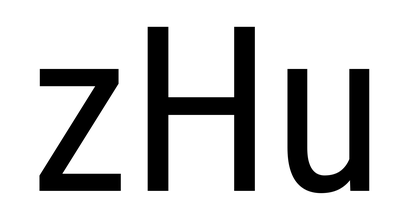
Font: Roboto_Condensed_Regular